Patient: sex M, age 61
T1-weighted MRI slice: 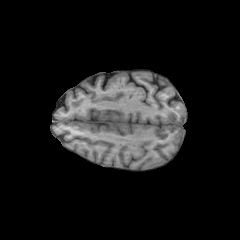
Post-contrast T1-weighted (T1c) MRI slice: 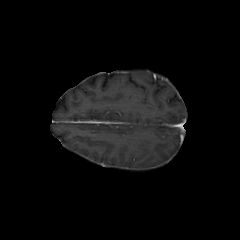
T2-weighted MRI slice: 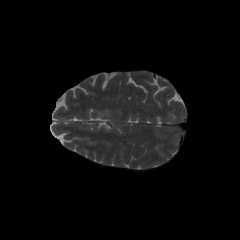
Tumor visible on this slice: no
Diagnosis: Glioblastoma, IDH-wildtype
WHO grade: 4